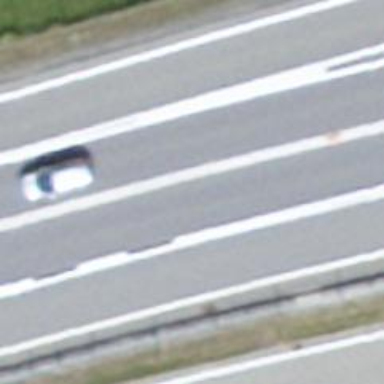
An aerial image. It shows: Asphalt trunk link road.